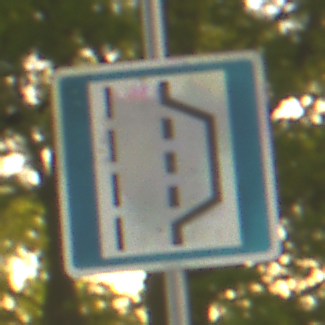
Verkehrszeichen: NothalteUndPannenbucht
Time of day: SunriseSunset
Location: Outdoor (RoadRail)
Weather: Clear
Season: NotSpecified
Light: Natural